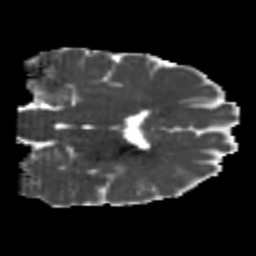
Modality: MD
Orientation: coronal
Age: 21
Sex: male
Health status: healthy
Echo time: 0.074 s